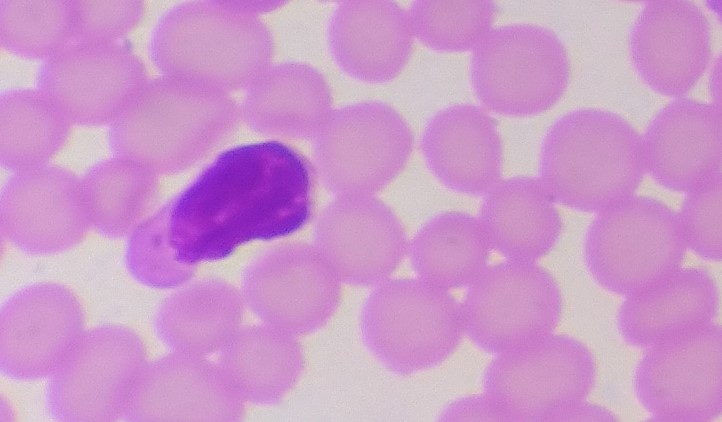
White blood cell type: Lymphocyte